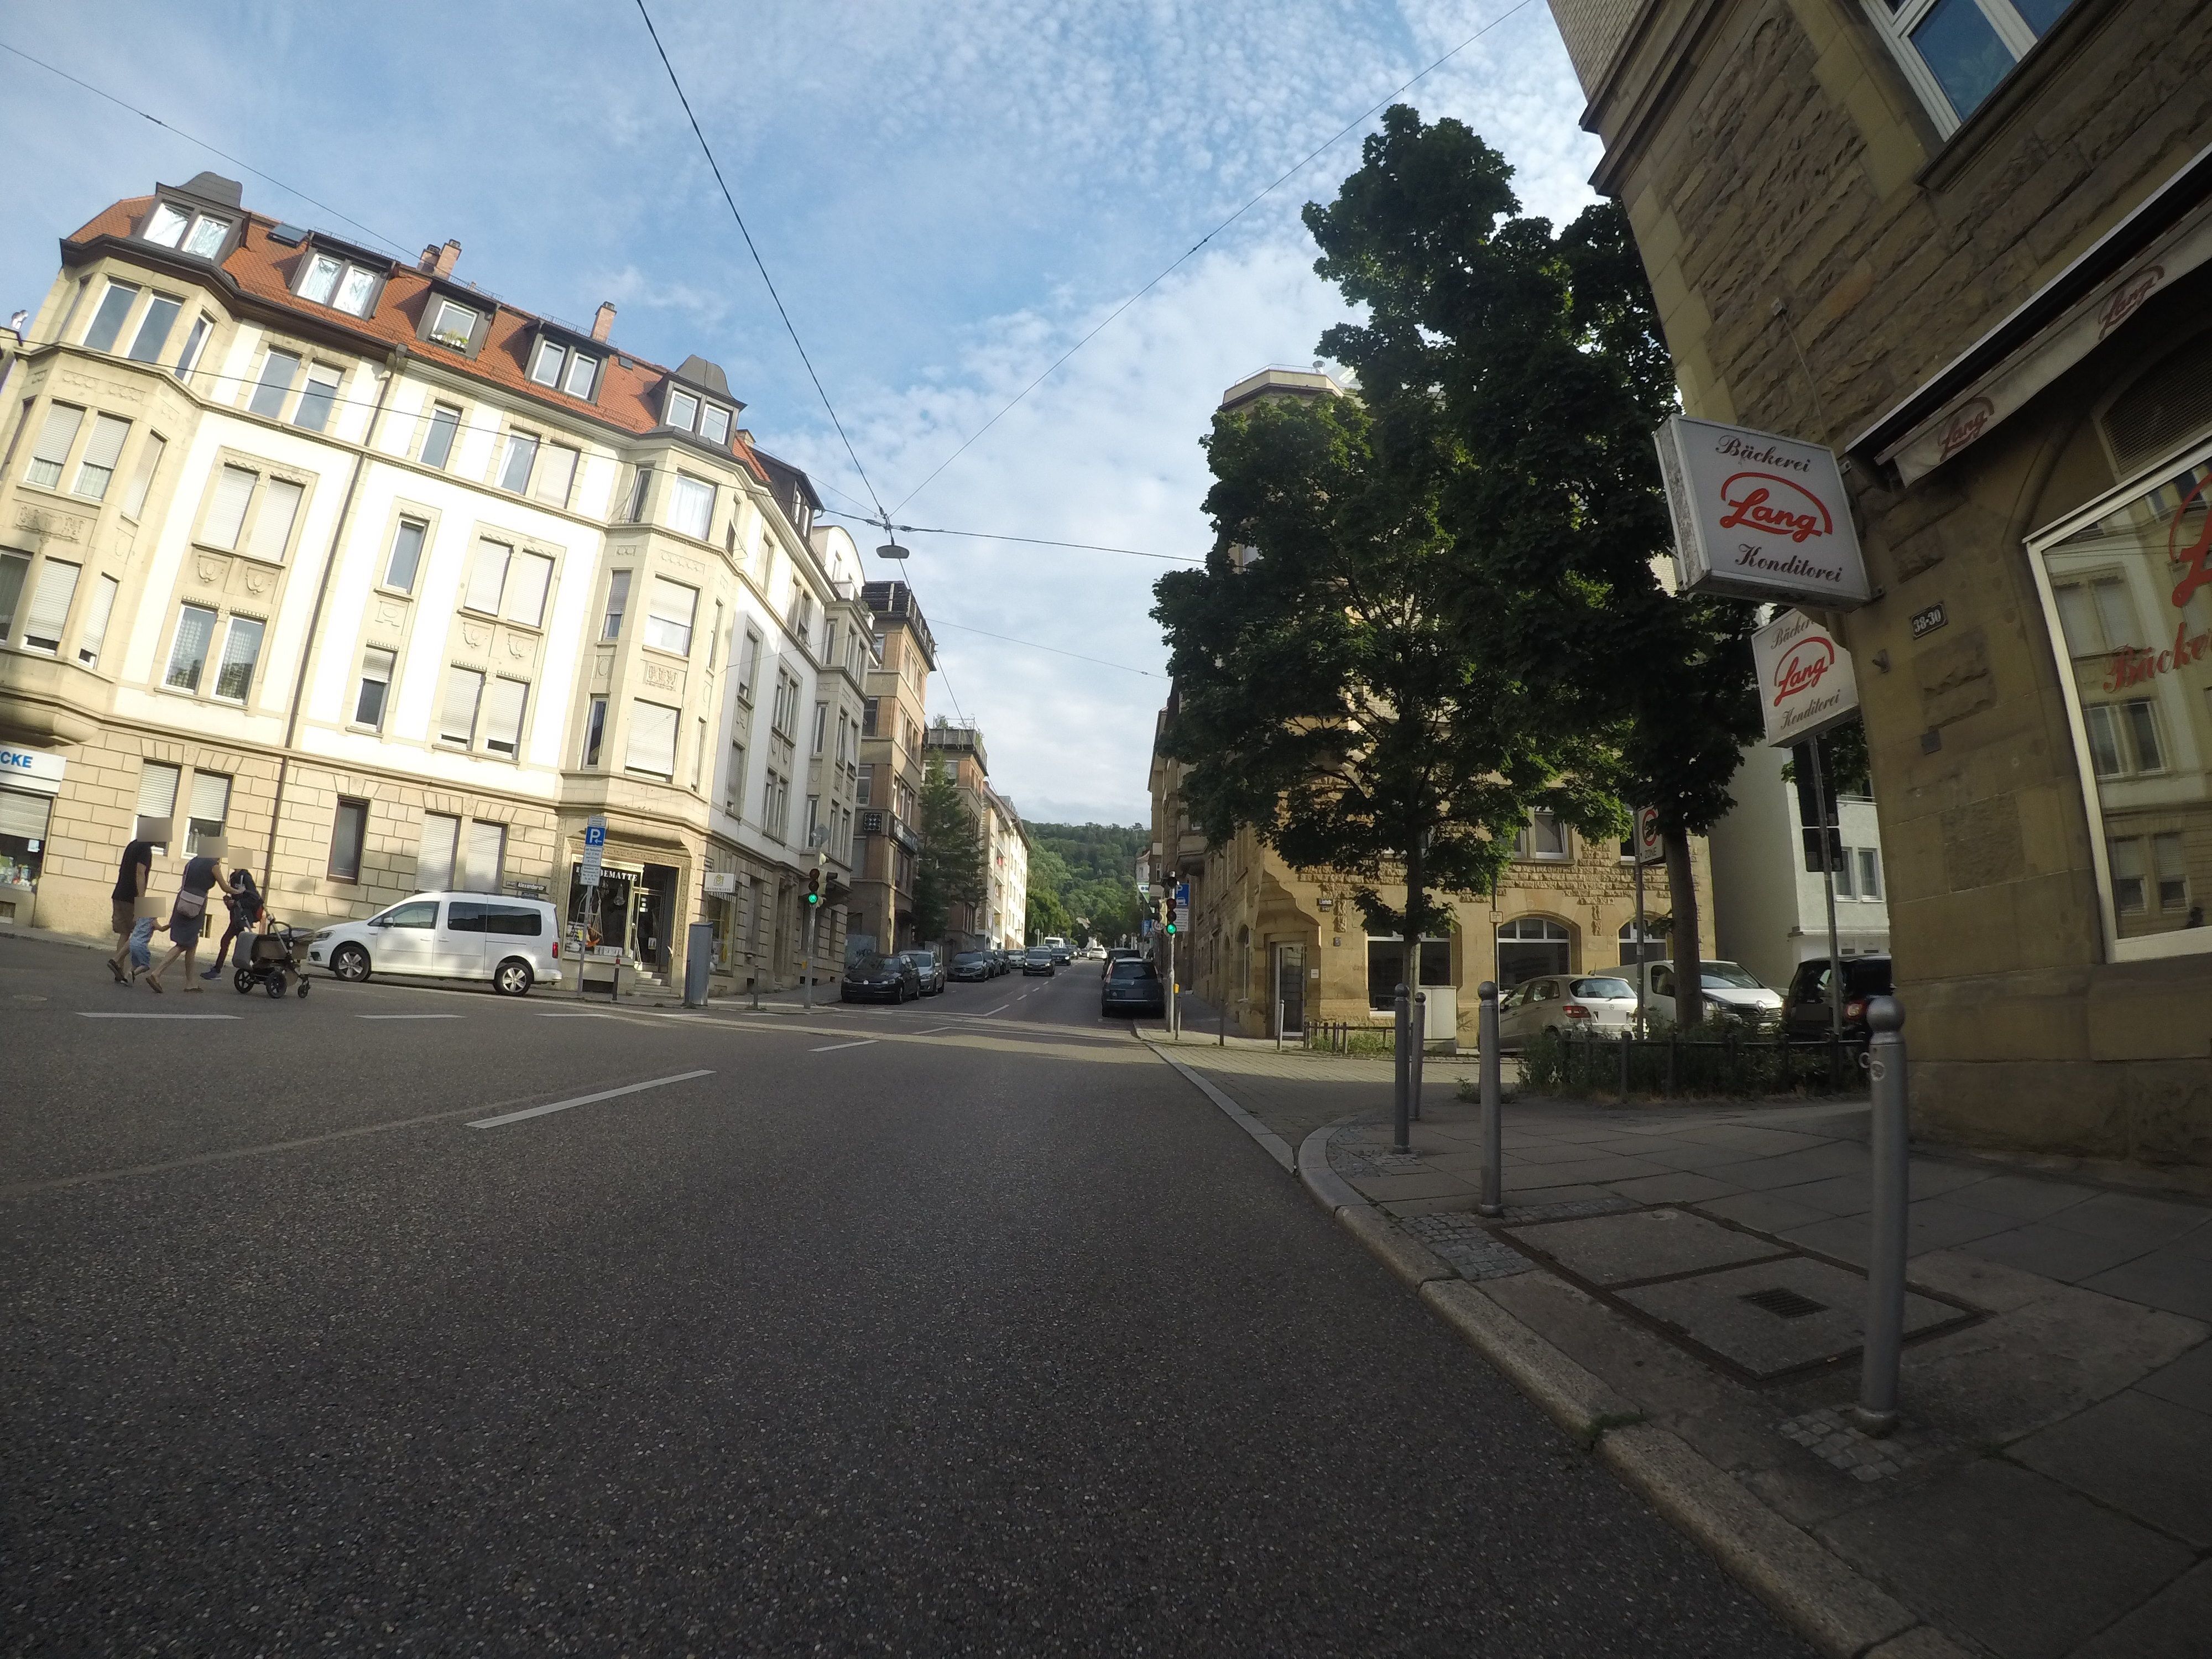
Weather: clear
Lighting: day
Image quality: good
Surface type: driving surface
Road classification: secondary
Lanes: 3, 2
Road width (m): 8.3
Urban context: urban centre
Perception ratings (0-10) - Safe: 4.71, Lively: 8.83, Beautiful: 7.56, Boring: 1.67, Depressing: 2.76, Wealthy: 8.95